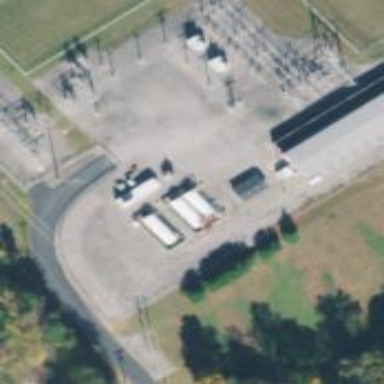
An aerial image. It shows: Generator is pictured.